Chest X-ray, AP view. Patient: 14 years old, sex F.
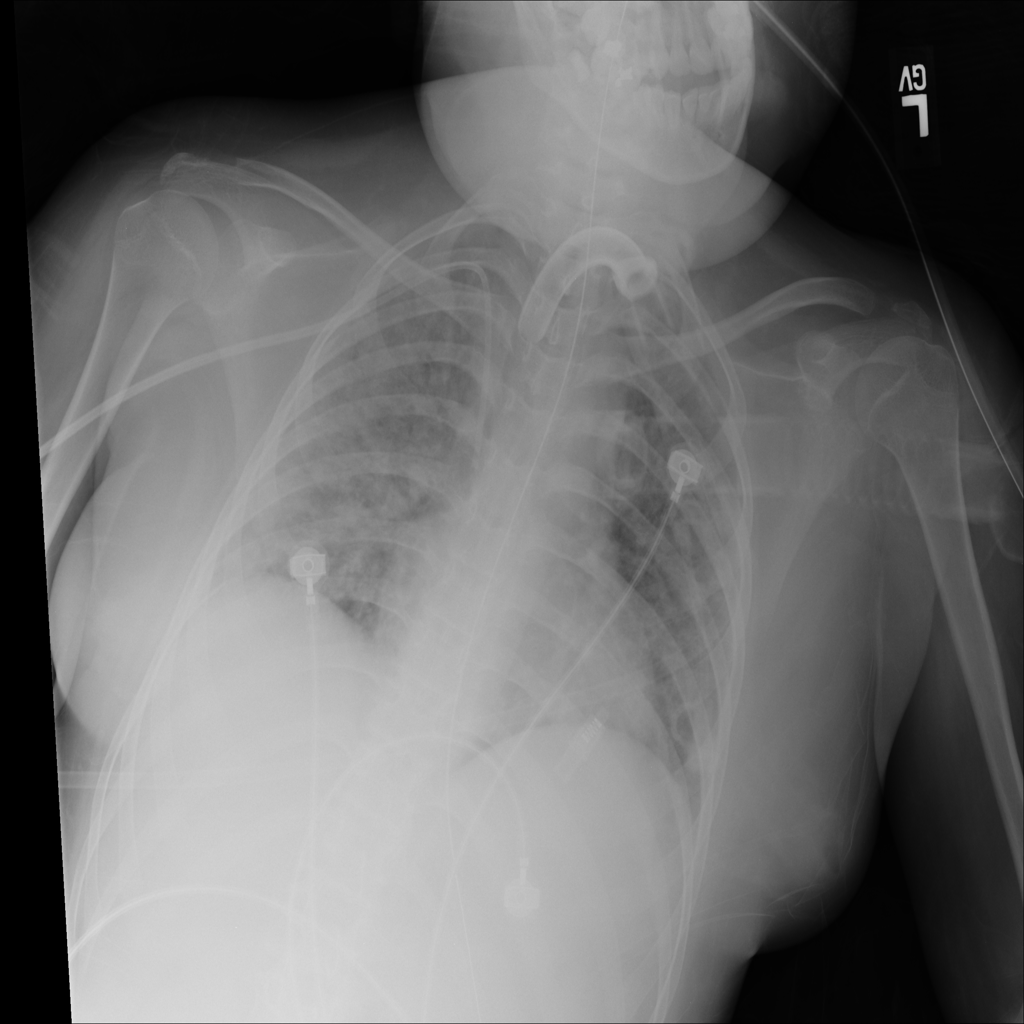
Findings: Infiltration